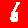
Digit: 6